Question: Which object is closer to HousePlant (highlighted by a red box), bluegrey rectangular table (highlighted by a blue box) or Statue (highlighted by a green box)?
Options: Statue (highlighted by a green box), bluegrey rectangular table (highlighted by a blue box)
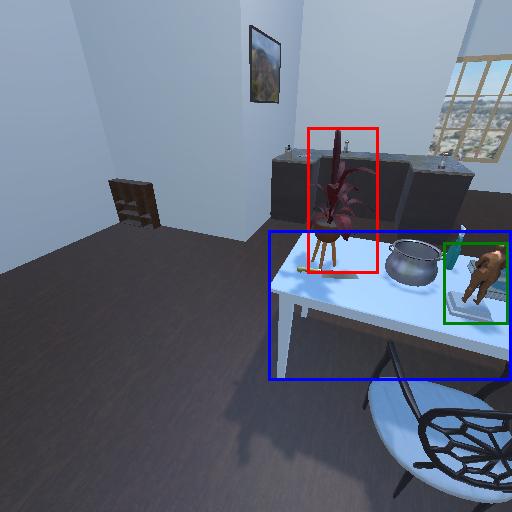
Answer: Statue (highlighted by a green box)